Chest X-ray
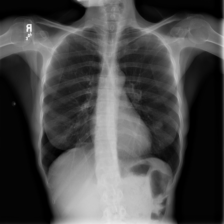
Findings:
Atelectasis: negative
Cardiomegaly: negative
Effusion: negative
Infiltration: negative
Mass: negative
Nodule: negative
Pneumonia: negative
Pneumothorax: negative
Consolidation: negative
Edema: negative
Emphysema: negative
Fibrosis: negative
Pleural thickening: negative
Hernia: negative